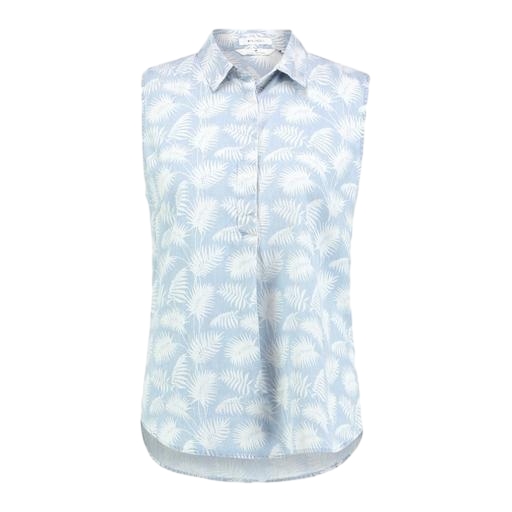
blue sleeveless floral-print shirt, blue leaf-print top, patterned sleeveless shirt, white background